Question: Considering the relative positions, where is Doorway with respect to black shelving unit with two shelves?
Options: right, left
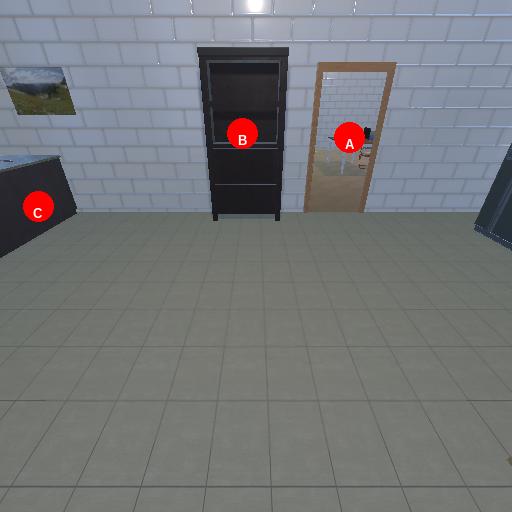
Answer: right